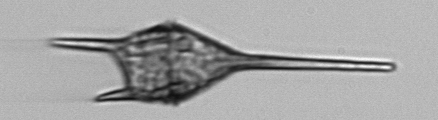
Label: Tripos_lineatus